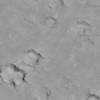
Label: not_dusty